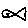
Label: fish